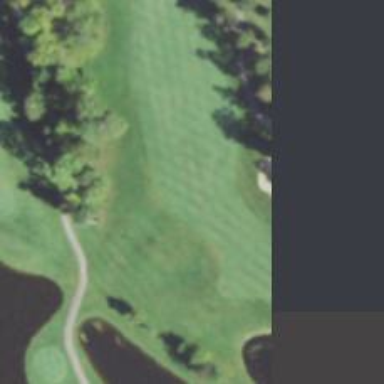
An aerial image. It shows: Golf hole.